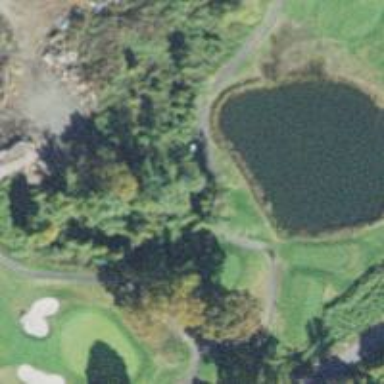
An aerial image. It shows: Natural pond serving as water hazard on golf course.